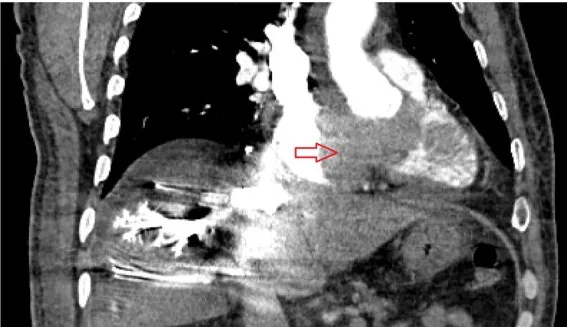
Preoperative enhanced computed tomography results for patient in September 2, 2022. (B) Coronal view shows a mass in the right atrium, uneven opacification in some areas of the superior vena cava, delayed opacification of the inferior vena cava and veins in the right lobe of the liver.
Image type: radiology (ct)